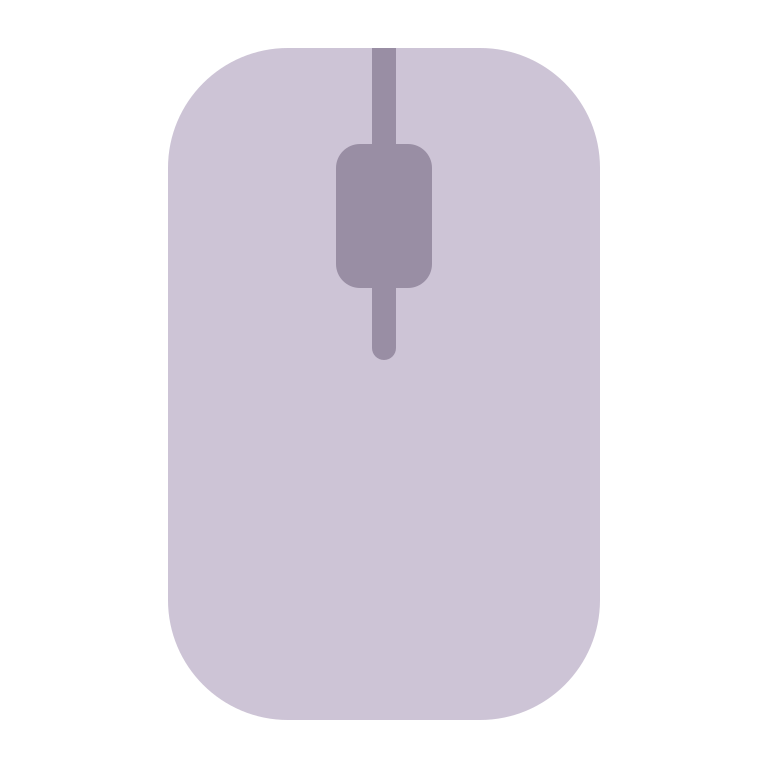
computer mouse flat